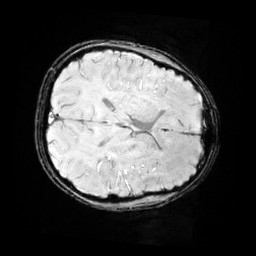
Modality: SWI
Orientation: axial
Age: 12
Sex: male
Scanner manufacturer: siemens
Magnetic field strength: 3 T
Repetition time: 0.027 s
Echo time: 0.02 s